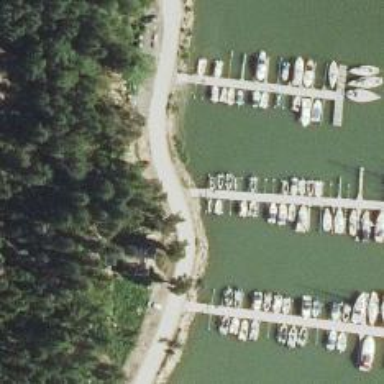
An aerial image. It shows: Pier with mooring facilities.